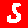
Digit: 5